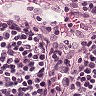
Metastatic tissue present: no